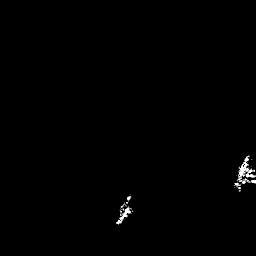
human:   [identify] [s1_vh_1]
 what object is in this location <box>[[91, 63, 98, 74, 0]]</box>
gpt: <ref>1 medium ship at the right</ref>

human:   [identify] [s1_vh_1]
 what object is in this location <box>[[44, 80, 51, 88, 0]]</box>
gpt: <ref>1 small ship at the bottom</ref>